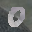
Label: 0